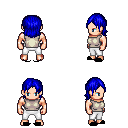
a pixel art fantasy rpg character, male body template, human, light skin, white sleeveless shirt, white pants, blue long bangs hairstyle, black slippers, four views (front, back, left, right), 2x2 character sprite sheet, small pixel art, hard edges, no anti-aliasing